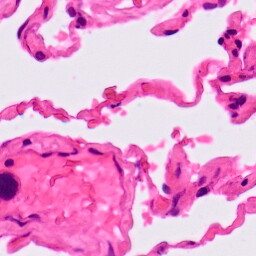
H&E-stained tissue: Lung